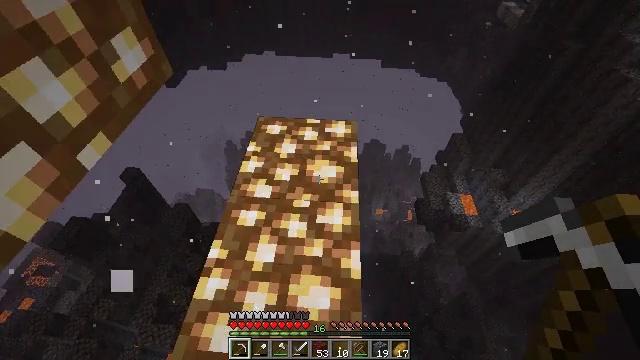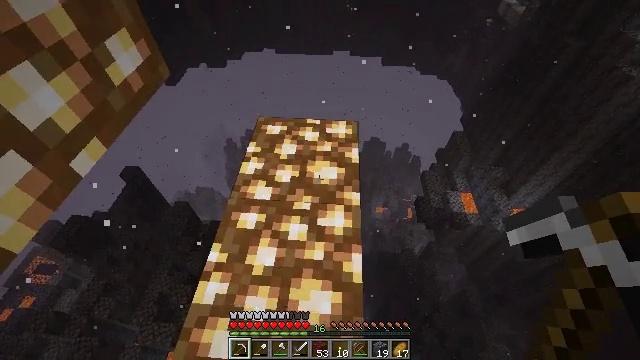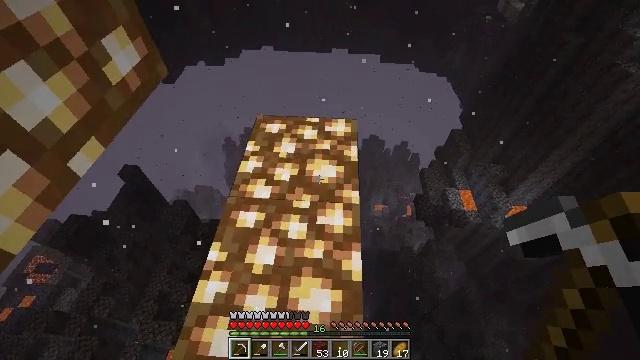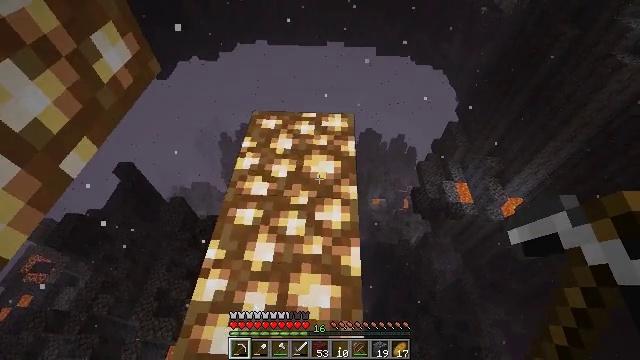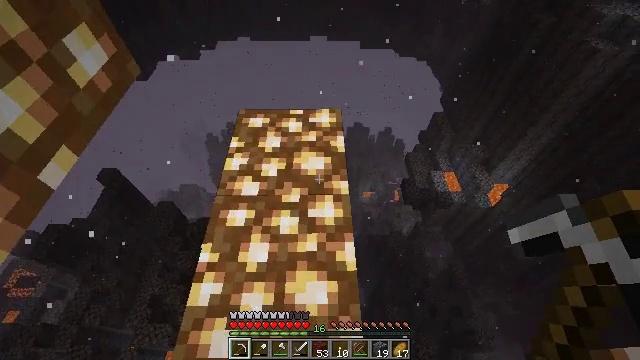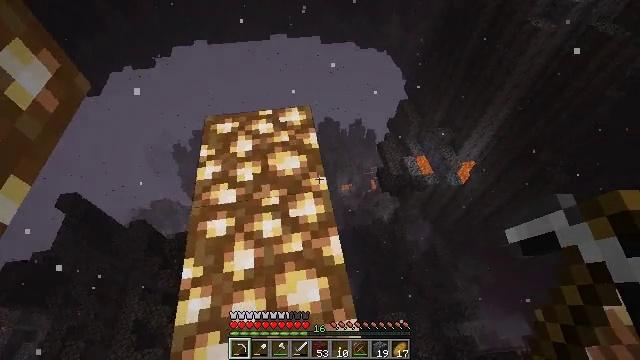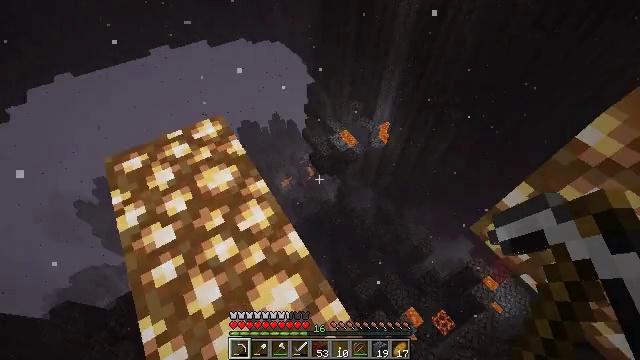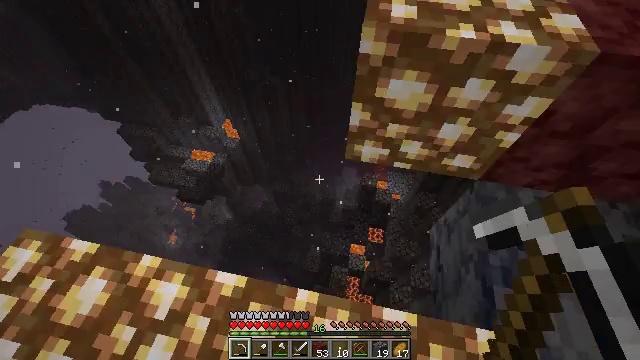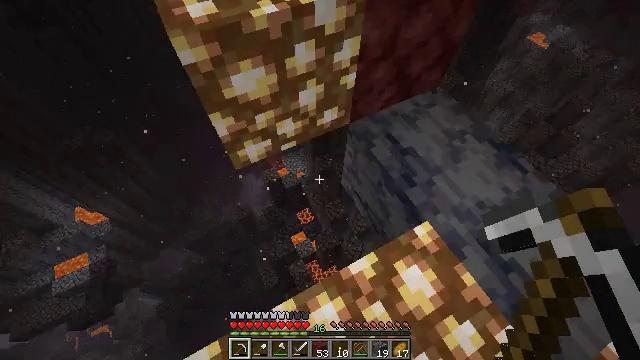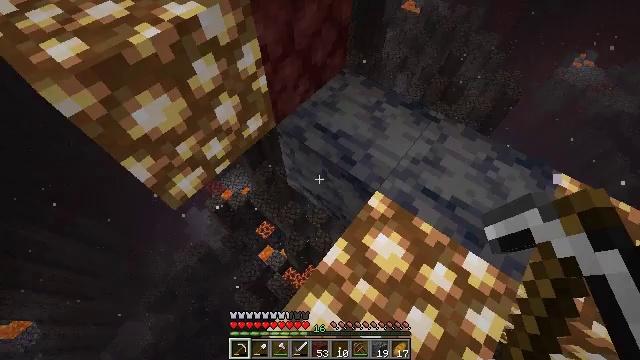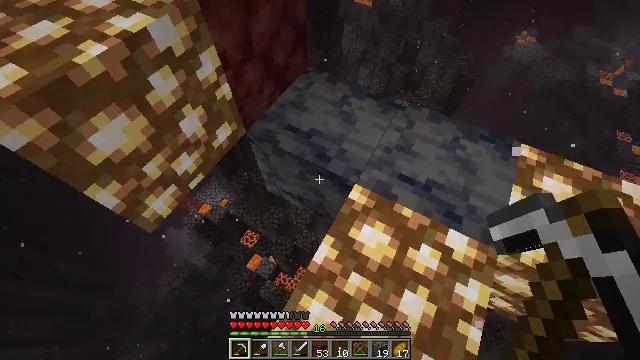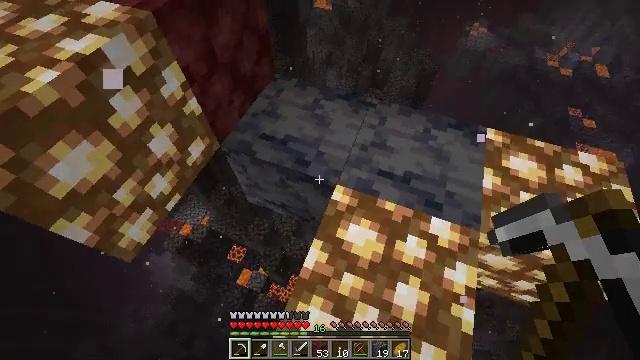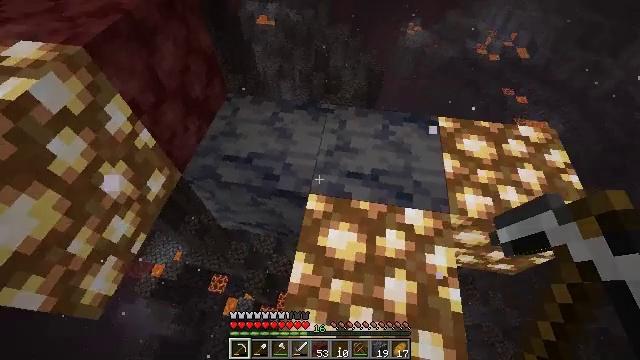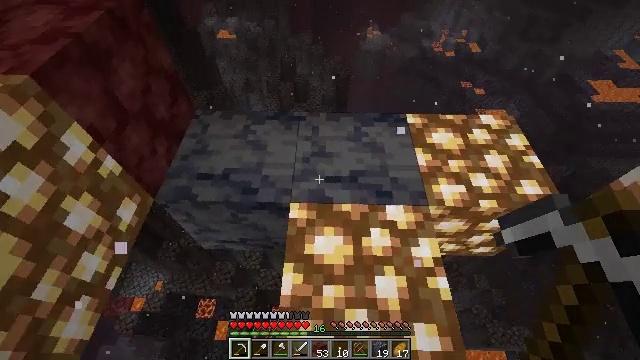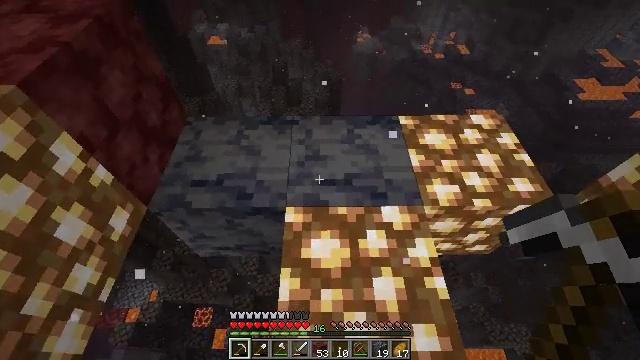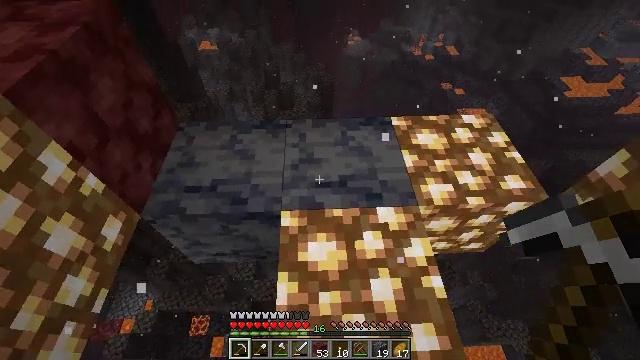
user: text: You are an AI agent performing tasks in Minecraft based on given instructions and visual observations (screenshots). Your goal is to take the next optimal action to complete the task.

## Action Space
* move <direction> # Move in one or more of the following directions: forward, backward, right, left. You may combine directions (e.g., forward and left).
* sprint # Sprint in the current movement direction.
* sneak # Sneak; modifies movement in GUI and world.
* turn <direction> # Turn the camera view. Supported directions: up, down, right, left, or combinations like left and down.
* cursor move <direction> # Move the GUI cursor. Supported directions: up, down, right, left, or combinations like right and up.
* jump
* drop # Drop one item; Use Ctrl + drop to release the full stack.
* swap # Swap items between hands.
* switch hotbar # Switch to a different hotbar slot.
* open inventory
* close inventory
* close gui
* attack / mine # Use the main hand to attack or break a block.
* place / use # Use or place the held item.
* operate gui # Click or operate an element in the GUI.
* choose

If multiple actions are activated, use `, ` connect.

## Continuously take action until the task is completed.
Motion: motion action
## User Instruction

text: Collect glowstone blocks for lighting.
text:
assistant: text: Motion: no_op
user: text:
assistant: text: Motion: no_op
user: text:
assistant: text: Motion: turn right and down
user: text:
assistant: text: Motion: turn right
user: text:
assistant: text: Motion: turn right
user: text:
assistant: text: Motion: turn right and down
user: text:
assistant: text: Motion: turn right and down
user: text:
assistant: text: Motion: turn right and down
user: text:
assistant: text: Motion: turn right
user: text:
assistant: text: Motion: turn right
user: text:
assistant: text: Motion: turn right
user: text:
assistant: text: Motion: turn right and up
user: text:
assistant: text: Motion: turn right and up
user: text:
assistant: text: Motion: turn right
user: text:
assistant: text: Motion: turn right
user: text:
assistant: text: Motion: turn right
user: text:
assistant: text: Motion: turn right
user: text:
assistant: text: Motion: turn right
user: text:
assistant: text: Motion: no_op
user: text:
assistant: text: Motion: move forward
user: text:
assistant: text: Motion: move forward
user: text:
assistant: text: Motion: move forward
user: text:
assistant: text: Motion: move forward, turn left
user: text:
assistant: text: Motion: move forward, turn left
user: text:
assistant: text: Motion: move forward, turn left
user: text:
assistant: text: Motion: turn left
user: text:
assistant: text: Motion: turn left
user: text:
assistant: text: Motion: turn left
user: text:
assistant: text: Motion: turn left
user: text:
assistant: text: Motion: turn left